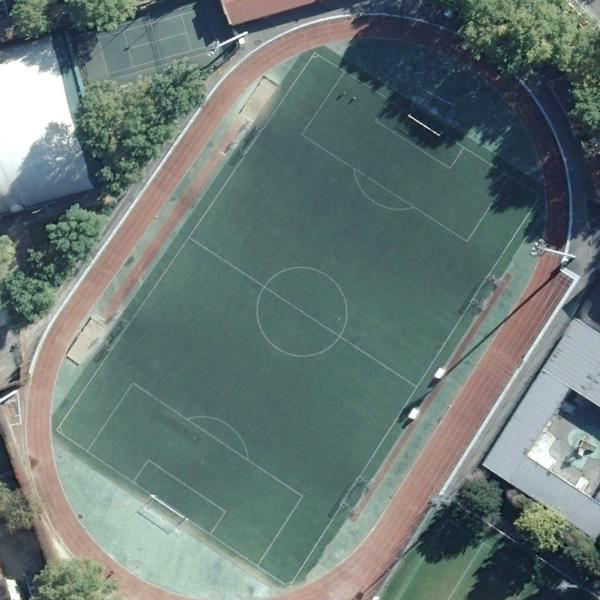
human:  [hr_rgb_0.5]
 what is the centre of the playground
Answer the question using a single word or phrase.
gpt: football field